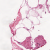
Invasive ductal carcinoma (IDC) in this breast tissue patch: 0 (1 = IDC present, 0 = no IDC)